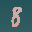
Label: 8